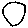
Label: circle